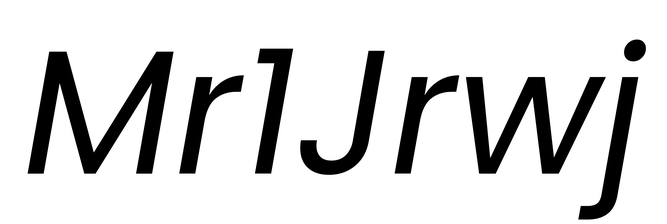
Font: Poppins-Italic